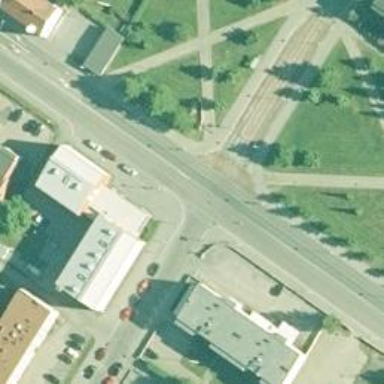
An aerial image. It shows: Crossing road.